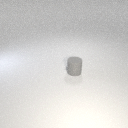
small gray rubber cylinder